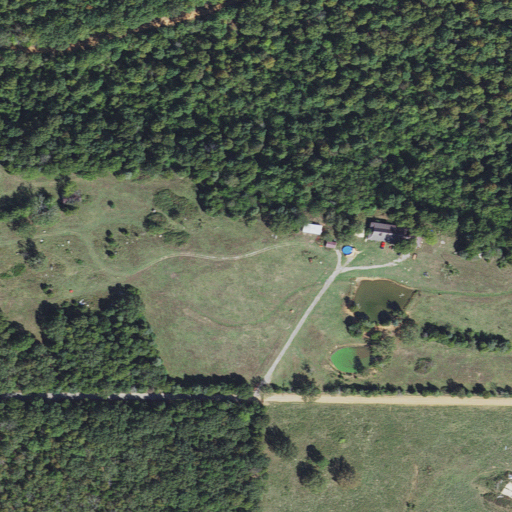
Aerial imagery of mountain in Arkansas named Egner Hill containing pasture, mixed forest, deciduous forest, open development, and low intensity development